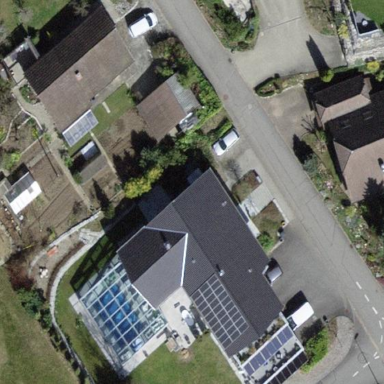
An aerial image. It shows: Building with tile roof.